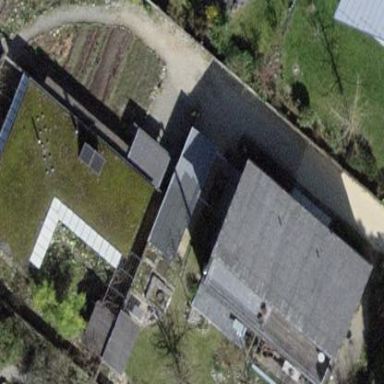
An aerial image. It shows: Building with flat roof.